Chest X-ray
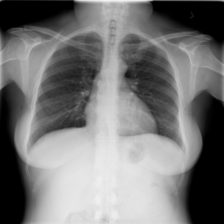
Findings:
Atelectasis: negative
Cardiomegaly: negative
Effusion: negative
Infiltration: negative
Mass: negative
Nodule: negative
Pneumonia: negative
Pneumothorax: negative
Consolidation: negative
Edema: negative
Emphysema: negative
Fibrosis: negative
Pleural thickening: negative
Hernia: negative